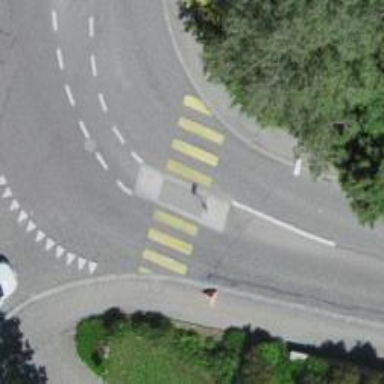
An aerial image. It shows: Zebra crossing on the road.